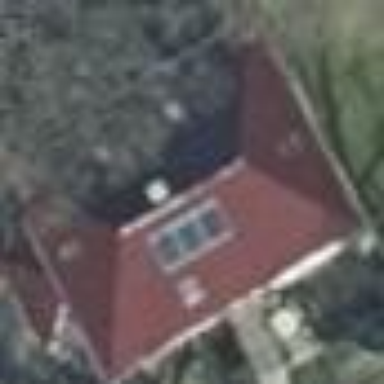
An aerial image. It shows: Residential building with hipped roof.